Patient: sex M, age 34
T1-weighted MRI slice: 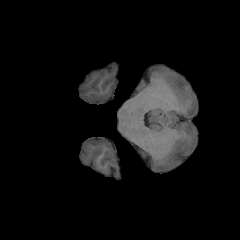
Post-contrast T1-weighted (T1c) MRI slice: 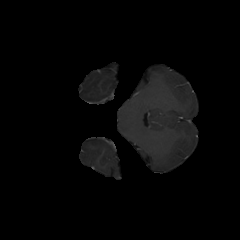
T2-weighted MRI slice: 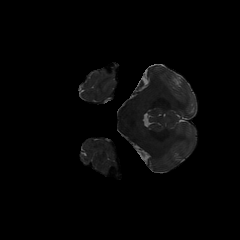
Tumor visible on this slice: no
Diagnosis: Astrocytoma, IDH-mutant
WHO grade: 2